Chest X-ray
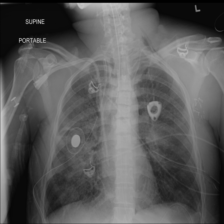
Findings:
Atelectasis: negative
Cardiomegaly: negative
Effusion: negative
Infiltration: negative
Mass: negative
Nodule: negative
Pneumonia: negative
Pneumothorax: negative
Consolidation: negative
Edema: negative
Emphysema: positive
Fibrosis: negative
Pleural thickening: negative
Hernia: negative